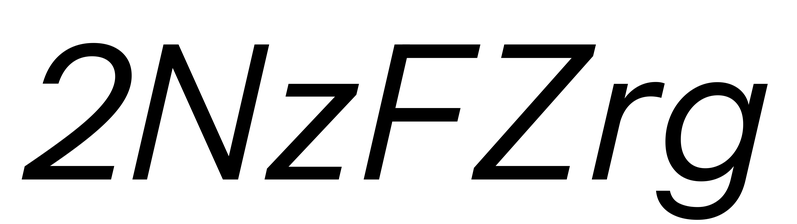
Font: InstrumentSans-Italic_Italic